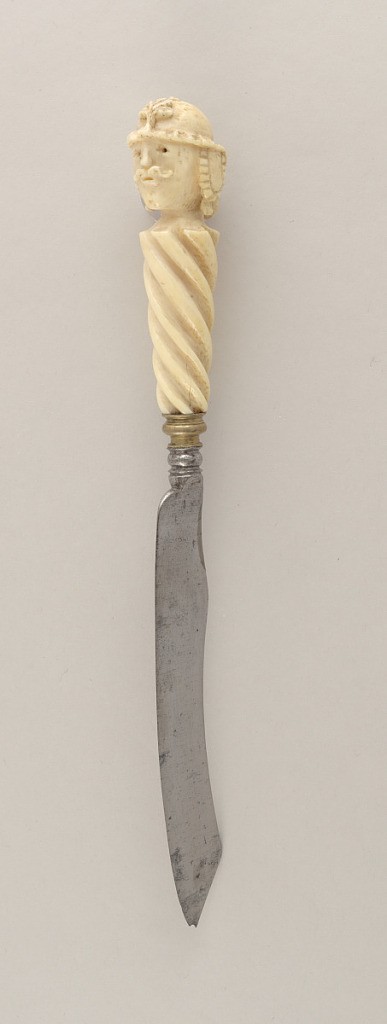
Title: Knife
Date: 1675–1700
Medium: ivory, steel, brass
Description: Scimitar-shaped blade, humped curve upper edge, angled point. Baluster neck and brass baluster ferrule. Ivory handle curved with deep upward spirals, surmounted by male head in military headgear and moustache.